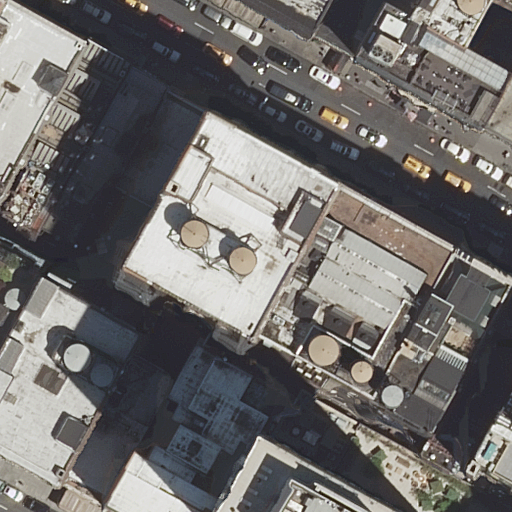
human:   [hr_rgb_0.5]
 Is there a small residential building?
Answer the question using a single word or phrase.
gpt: yes

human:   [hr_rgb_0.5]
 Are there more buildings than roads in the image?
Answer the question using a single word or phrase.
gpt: yes

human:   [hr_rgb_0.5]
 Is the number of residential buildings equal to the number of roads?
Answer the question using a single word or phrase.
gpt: no

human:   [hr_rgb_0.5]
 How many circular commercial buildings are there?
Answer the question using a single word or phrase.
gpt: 0

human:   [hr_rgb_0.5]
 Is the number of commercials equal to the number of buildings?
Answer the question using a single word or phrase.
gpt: no

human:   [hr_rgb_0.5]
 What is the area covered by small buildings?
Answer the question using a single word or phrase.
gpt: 354m2

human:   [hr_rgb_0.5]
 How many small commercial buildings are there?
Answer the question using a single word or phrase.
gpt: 1

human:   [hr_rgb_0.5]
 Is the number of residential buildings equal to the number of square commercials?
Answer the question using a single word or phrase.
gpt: no

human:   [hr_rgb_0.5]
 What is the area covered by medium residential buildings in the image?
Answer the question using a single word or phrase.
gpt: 1230m2

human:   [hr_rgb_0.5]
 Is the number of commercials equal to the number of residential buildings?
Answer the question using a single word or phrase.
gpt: no

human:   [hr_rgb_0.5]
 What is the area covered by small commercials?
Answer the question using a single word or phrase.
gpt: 0m2

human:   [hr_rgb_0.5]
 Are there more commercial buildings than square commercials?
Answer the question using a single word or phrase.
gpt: yes

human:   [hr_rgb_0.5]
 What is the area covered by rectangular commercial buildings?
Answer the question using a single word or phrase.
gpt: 0m2

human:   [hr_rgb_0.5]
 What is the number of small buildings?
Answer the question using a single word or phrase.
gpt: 8

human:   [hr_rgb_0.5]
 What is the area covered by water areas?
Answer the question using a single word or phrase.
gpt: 0m2

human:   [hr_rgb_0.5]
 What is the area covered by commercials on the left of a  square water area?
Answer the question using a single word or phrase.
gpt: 0m2

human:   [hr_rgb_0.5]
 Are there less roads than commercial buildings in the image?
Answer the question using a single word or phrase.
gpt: yes

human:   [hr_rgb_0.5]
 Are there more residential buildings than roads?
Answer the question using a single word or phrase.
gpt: yes

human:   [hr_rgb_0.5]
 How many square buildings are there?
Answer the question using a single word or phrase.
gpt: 0

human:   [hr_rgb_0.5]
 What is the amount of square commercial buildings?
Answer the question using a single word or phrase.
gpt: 0

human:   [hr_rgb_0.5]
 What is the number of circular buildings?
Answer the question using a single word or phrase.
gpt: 0

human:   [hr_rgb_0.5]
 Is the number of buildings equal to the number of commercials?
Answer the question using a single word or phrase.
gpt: no

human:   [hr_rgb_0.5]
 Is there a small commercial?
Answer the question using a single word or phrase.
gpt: no

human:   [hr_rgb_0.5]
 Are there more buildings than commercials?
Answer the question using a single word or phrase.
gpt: yes

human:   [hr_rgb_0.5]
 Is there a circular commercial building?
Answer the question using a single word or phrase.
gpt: no

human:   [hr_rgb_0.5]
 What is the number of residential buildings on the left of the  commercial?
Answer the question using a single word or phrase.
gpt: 6

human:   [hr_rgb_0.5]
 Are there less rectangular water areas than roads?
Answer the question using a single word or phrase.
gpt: yes

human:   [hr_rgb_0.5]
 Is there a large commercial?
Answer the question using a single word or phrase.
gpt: yes

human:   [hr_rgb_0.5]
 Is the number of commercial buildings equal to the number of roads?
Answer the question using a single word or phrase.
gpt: no

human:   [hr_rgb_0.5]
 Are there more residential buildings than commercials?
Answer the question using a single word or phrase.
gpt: yes

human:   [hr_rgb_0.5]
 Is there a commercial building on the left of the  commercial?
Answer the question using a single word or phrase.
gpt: yes

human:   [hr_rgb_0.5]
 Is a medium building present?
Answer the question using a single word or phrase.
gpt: yes

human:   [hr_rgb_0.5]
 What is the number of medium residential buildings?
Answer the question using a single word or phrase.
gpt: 4

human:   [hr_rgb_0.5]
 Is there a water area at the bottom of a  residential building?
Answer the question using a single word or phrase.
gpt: no

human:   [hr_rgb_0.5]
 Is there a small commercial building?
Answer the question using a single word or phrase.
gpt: yes

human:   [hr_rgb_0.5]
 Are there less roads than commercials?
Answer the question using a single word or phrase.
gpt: no